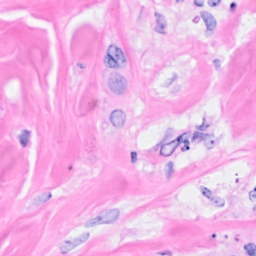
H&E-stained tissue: Breast